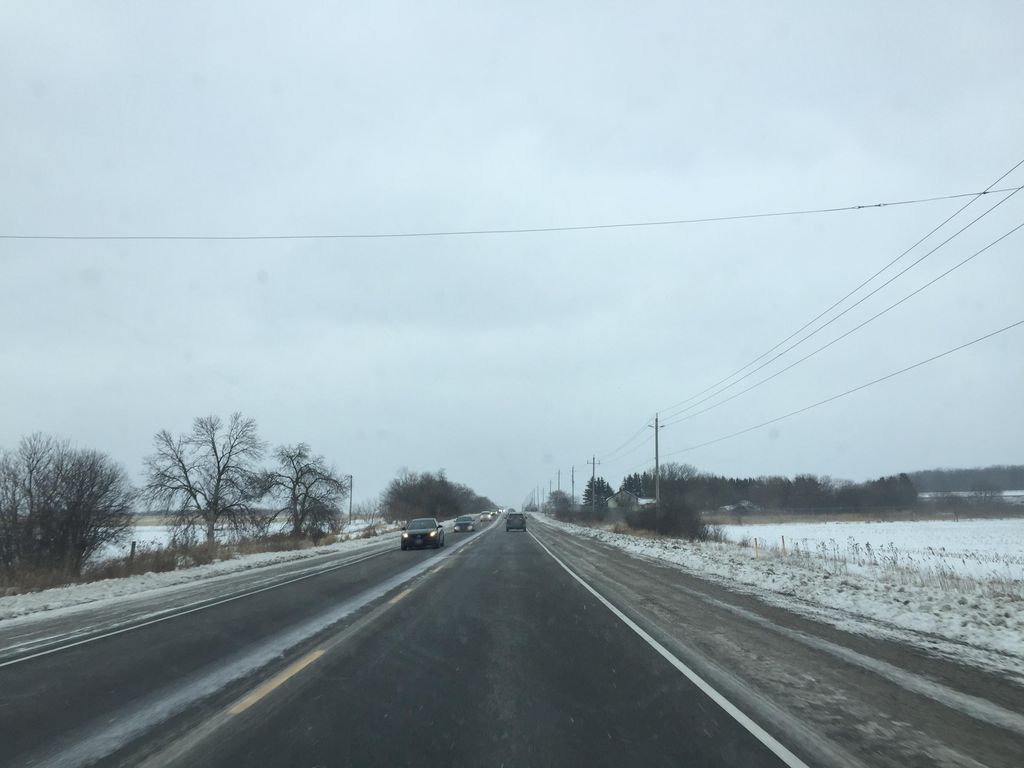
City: kitchener-waterloo